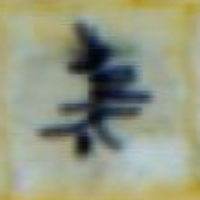
Label: metaphase